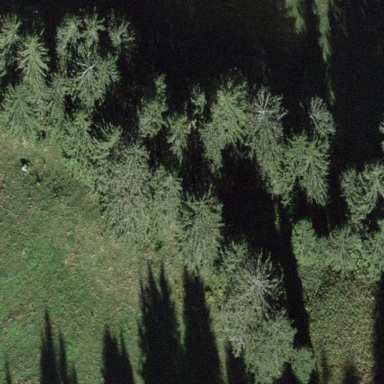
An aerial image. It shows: Forest area.